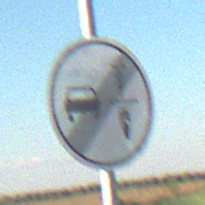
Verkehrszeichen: EndeVerbotUeberholenEinspurigeFahrzeuge
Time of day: SunriseSunset
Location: Outdoor (Nature)
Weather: Clear
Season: NotSpecified
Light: Natural